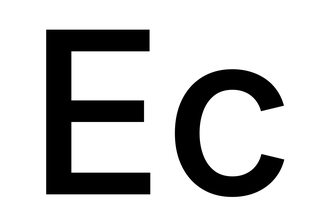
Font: Inter_Medium